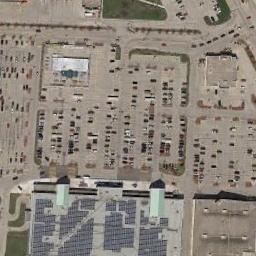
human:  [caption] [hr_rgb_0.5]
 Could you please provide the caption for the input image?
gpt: There are many different colors and styles of cars in the parking lot .

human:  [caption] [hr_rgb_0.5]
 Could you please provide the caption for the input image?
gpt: The parking lot is full of cars next to the building .

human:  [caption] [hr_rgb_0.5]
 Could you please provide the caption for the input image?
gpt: The parking lot has some parked cars but lots of parking spaces are still empty .

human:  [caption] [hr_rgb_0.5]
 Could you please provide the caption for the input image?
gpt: There are a dozen cars in the parking lot .

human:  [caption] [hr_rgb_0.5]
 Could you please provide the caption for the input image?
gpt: There are some green lawns and buildings beside the parking lot .